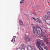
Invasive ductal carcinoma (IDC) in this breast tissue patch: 0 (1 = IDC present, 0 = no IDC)